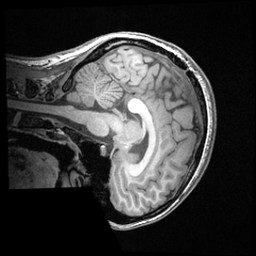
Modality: T1w
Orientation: sagittal
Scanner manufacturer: ge
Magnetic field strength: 3 T
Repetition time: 0.008572 s
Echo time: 0.003384 s